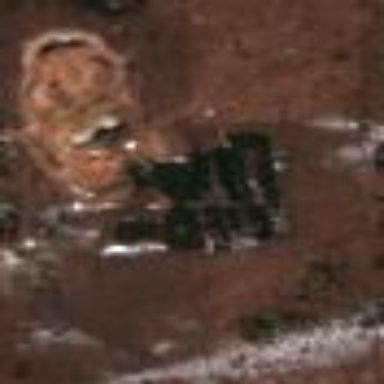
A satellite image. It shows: Quarry area.